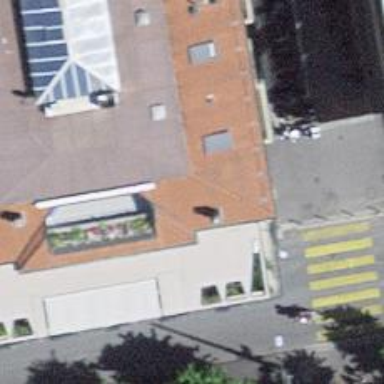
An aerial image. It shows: Restaurant.